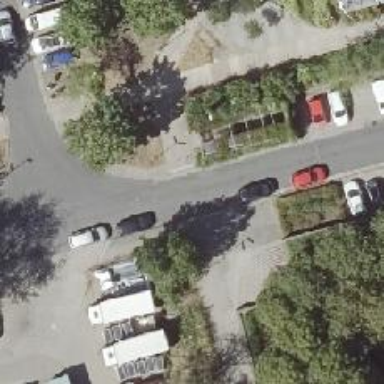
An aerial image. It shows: Footway along the road.